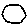
Label: circle